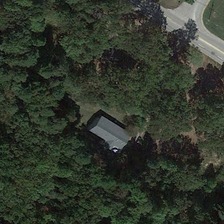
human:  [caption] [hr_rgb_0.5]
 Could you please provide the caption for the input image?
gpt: a building is surrounded by many green trees near a road .

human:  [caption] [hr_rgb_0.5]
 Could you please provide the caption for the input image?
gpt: a building is surrounded by many green trees near a road .

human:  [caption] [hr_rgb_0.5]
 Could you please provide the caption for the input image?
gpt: a building is surrounded by many green trees near a road .

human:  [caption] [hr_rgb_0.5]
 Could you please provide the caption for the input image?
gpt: a building is surrounded by many green trees near a road .

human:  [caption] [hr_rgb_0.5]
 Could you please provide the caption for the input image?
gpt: a building is surrounded by many green trees near a road .